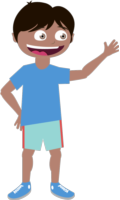
happy boy arm up